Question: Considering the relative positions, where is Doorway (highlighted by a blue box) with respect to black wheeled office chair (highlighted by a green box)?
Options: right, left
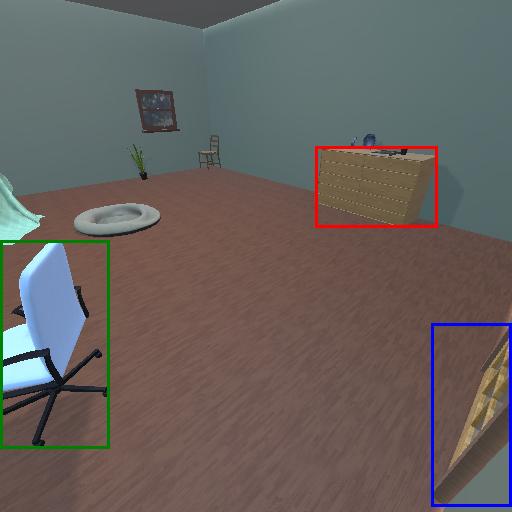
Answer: right